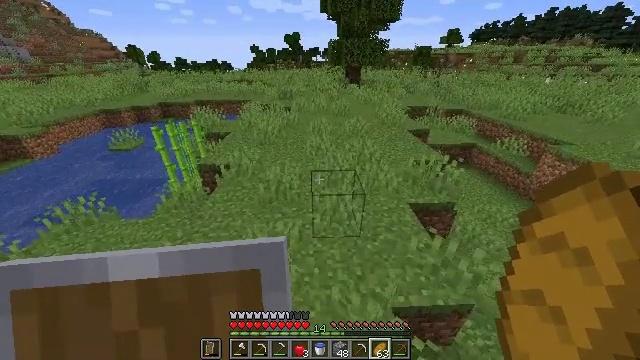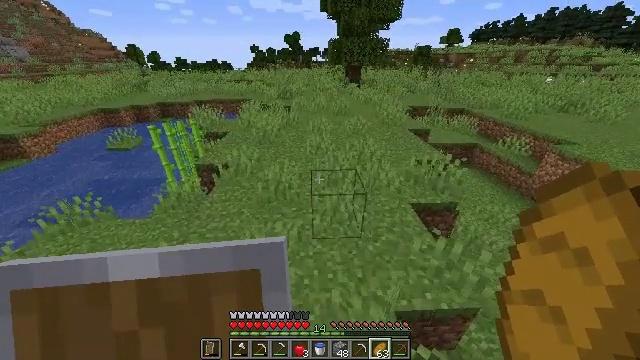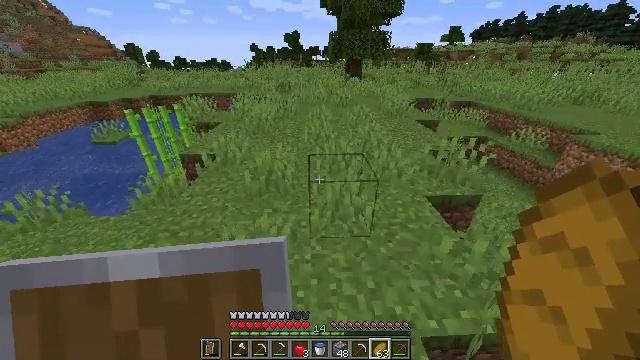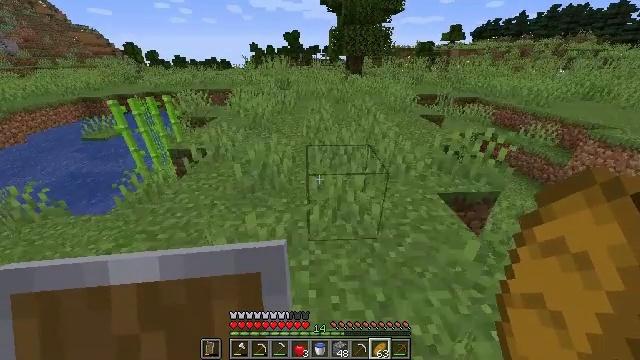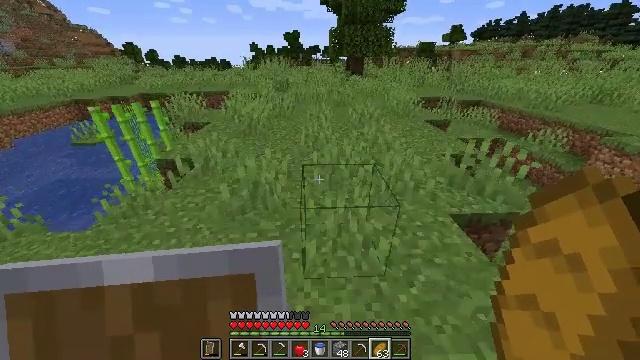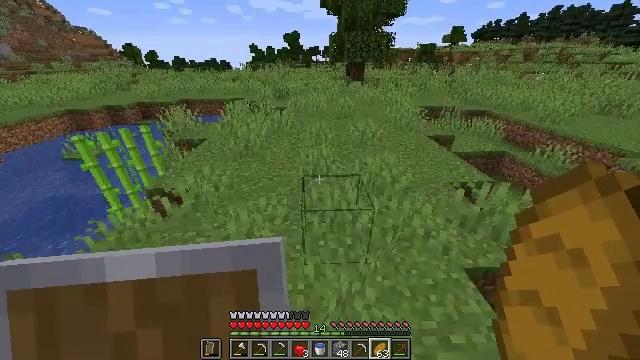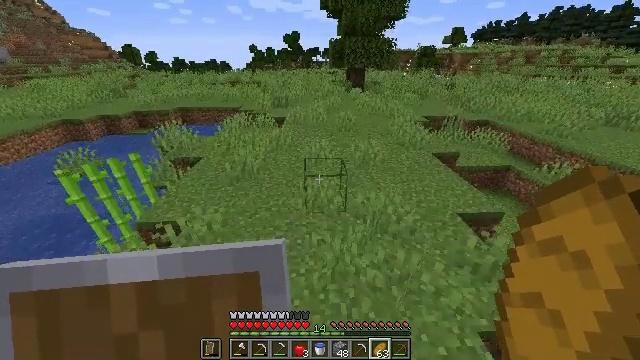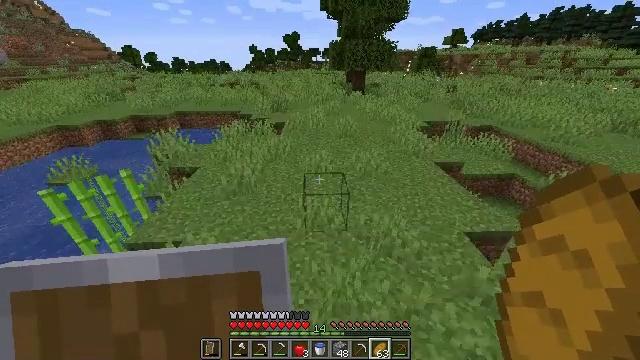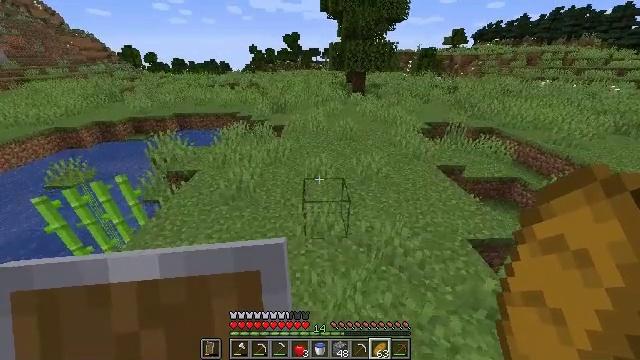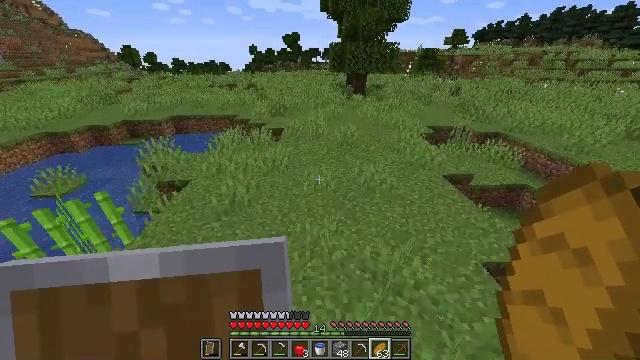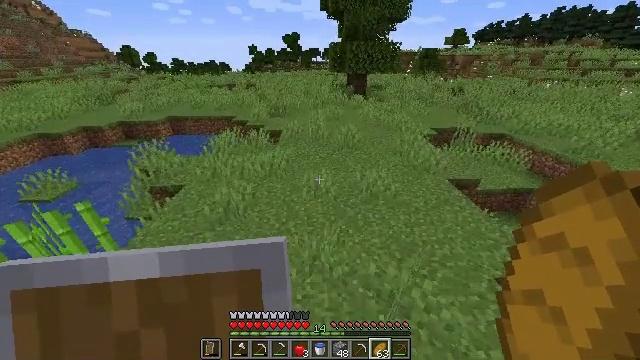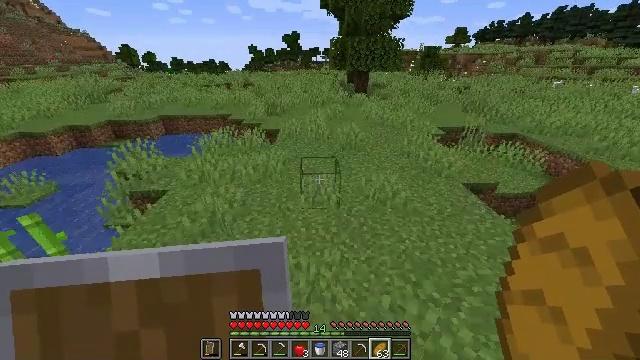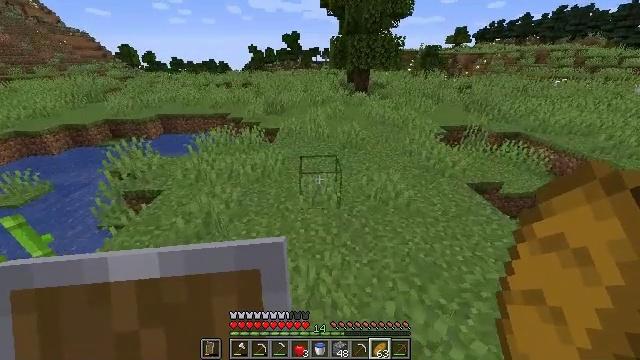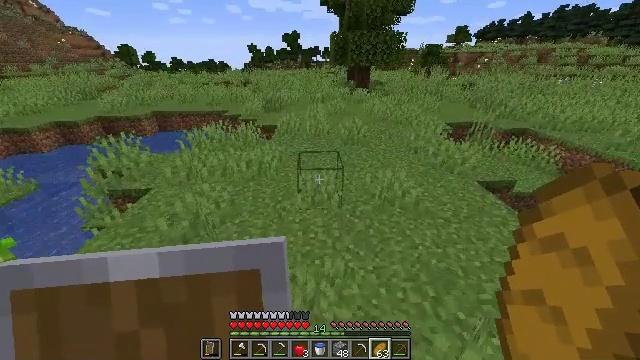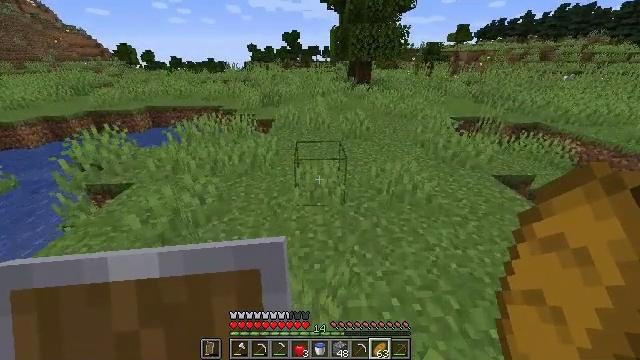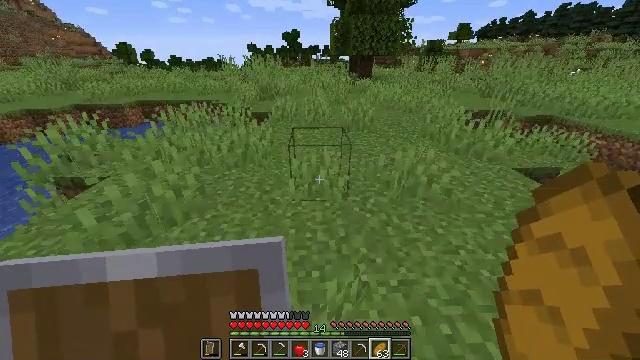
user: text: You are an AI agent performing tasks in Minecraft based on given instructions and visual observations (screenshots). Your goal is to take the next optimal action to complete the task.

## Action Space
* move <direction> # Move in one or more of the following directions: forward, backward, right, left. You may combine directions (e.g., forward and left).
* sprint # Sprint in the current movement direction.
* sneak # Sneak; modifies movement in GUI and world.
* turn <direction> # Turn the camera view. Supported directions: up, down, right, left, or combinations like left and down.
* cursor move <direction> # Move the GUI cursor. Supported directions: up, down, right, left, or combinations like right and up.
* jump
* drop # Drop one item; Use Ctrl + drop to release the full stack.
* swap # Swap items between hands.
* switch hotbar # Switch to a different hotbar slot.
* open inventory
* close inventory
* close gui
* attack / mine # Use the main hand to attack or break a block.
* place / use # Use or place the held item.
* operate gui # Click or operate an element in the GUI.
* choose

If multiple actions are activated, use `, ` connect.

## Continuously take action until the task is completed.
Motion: motion action
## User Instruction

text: Mine a hay block from the field.
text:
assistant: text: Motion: move forward, sprint, jump
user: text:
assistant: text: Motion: move forward, sprint, jump
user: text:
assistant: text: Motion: move forward, sprint, jump
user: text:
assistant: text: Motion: move forward, sprint, jump
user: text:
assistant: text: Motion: move forward, sprint, jump
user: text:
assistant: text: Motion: move forward, sprint, jump
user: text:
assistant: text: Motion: move forward, sprint, jump
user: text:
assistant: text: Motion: move forward, sprint, jump
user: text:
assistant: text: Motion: move forward, sprint, jump
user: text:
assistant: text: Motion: move forward, sprint, jump
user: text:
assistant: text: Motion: move forward, sprint, jump
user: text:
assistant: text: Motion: move forward, sprint, jump
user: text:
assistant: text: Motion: move forward, sprint, jump
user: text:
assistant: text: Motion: move forward, sprint, jump
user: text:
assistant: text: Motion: move forward, sprint, jump
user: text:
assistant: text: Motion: move forward, sprint, jump
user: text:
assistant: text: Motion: move forward, sprint, jump
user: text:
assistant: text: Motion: move forward, sprint, jump
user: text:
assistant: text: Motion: move forward, sprint, jump
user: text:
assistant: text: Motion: move forward, sprint, jump
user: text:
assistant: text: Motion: move forward, sprint, jump
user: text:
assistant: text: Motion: move forward, sprint, jump
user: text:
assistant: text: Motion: move forward, sprint, jump
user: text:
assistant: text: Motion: move forward, sprint, jump
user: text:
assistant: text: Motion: move forward, sprint, jump
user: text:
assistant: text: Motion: move forward, sprint, jump
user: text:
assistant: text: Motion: move forward, sprint, jump
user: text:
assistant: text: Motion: move forward, sprint, jump
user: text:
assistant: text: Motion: move forward, sprint, jump
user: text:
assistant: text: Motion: move forward, sprint, jump